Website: apple
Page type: payment
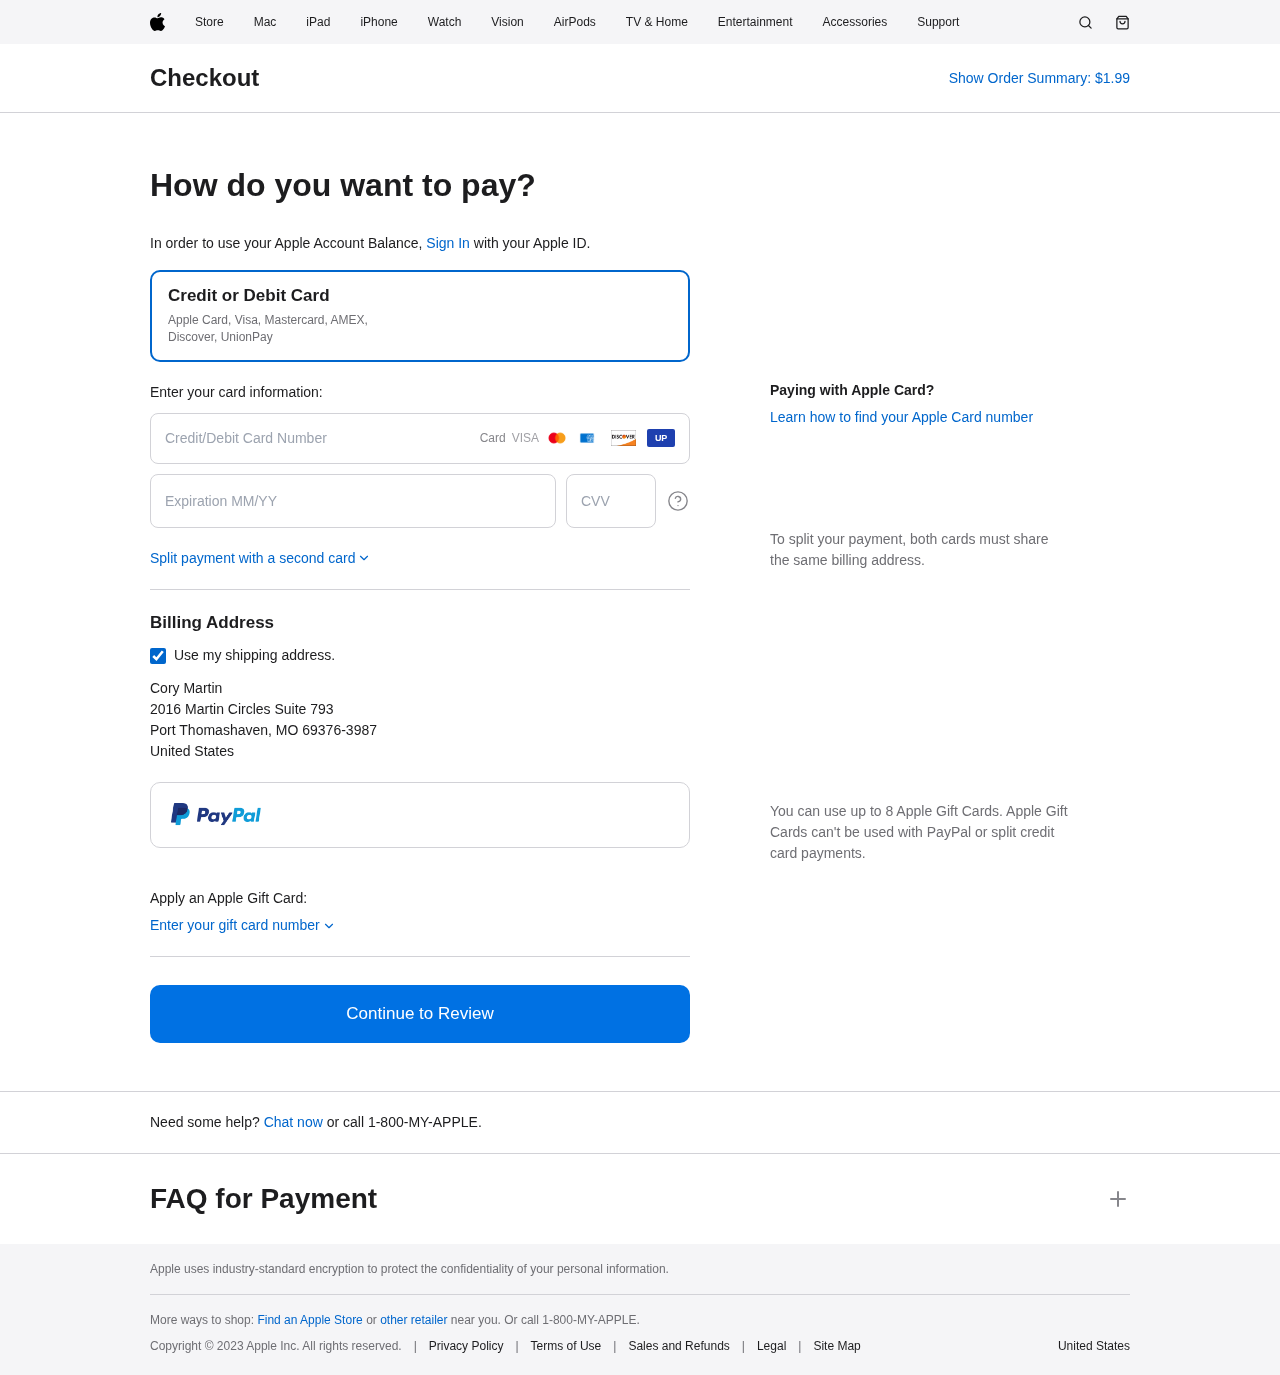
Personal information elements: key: PII_CARD_CVV
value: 596
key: PII_CARD_EXPIRY
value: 04/27
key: PII_CARD_NUMBER
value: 2223 4407 0203 2132
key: PII_COUNTRY
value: United States
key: PII_FULLNAME
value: Cory Martin
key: PII_STREET
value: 2016 Martin Circles Suite 793
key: PII_CITY_STATE_ZIP
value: Port Thomashaven, MO 69376-3987
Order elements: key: ORDER_TOTAL
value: $1.99